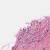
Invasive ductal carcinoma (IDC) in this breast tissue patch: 1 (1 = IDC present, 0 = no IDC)